Question: Im stil having the same issue! The main functions are all implemented now so i'm heading back to this issue. I Changed the Div's to an UL LI list as recommended.
But i still can't fill the whole area with products. Each product has a certain width and height.
*I'm making this for the Elo TouchSystems 1529L Monitor. With 6*10 products on the screen (left) and some information and options (right)(currently not in the image) It will run in Google Chrome Kiosk (fullscreen)*
Im trying to get some kind of grid as shown here (It is hard to see in the image, but there is a 1px white row at the bottom that im trying to get rid of. Black is end of screenheight)

@RenaatDeMuynck suggested to use the advanced CSS3 'grid or box-flex' since im only using Google Chrome.
Grid seems very powerfull and requires me to do some changes in code (thats fine) But before i go there, i want to be sure if im correct.
For grid i have to make rows? yes?
That means a list is unsuitable!
Does that mean i need to go back to my old strucute with divs and add rows?
'''
<div products>
<div product>info</div>
<div product>info</div>
<div product>info</div>
<div product>info</div>
...etc
</div>
'''
'''
<div products>
<div row>
<div product>info</div>
<div product>info</div>
<div product>info</div>
...etc
</div>
<div row>
<div product>info</div>
<div product>info</div>
<div product>info</div>
...etc
</div>
...etc
</div>
'''
---
---
Im showing multiple 'product' inside 1 'products'
'''
for ( i = 0; i < totalProductsOnScreen; i++) {
HTMLContent += "<li class=productDiv id=empty" + i + " onclick='#'></li>";
}
document.getElementById("productsUL").innerHTML = (HTMLContent + "<div style='clear:both'></div>");
'''
dont mention the id and onclick. Its something i fill up under this code
here is the CSS
'''
#productsDiv {
float: left;
width: 70%;
height: 100%;
margin: 0px;
padding: 0px;
}
.productDiv {
list-style: none;
padding: 0px;
margin: 0px;
float: left;
box-sizing: border-box;
border: outset;
border-width: 1px 1px 1px 1px;
width: 16.66%;/*14.2857%;*/
height: 10%;
max-height: 10%;
}
'''
The current code gives this:
<URL>
(had to be a link because as a beginner im not allowed to post images)
Its not very visible but at the very bottom there is 1 pixel unused in the productsDiv. (red color).
Thats not a big deal. But when im zooming in and out it changes. Sometimes its 4 pixels unused or its 2 pixels to much. So i want to solve this by giving the last row of productDiv's the remaining height.
How can i accomplish that?
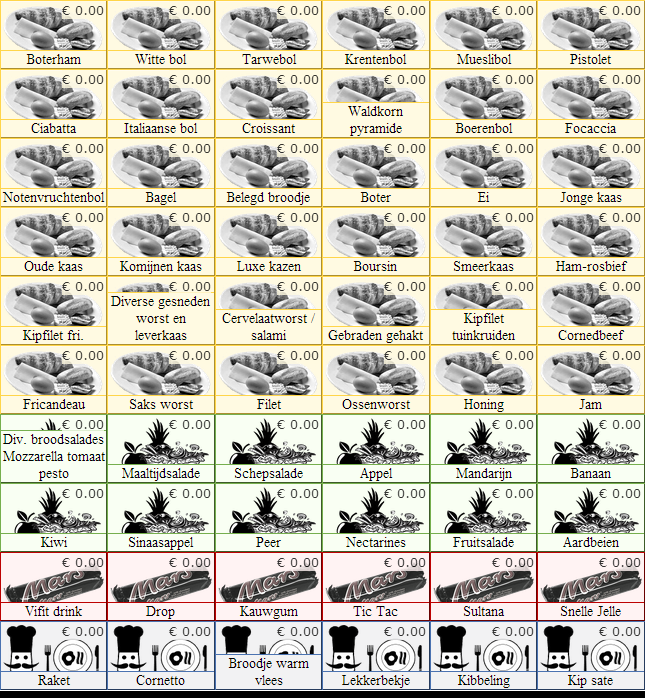
Answer: I found a solution!
'height:100%;' in the row css
'width:100%' in the product css
<URL>
Thanks for all the help!